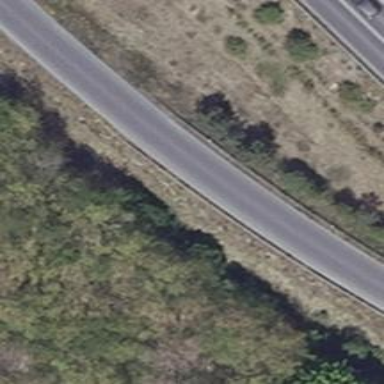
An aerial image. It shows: Asphalt trunk link road.